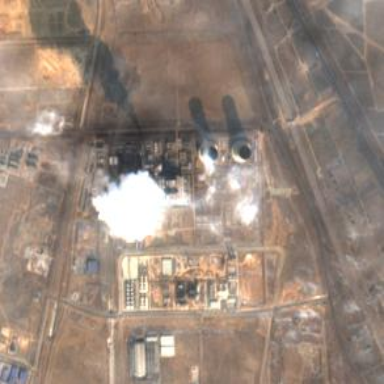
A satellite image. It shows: Industrial area with coal-powered plant.